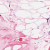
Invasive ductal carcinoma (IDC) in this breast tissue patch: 1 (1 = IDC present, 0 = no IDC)